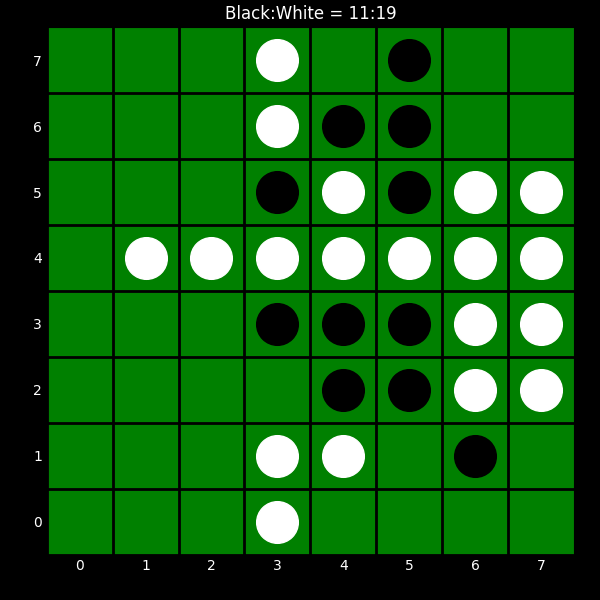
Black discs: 11
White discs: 19